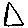
Label: triangle